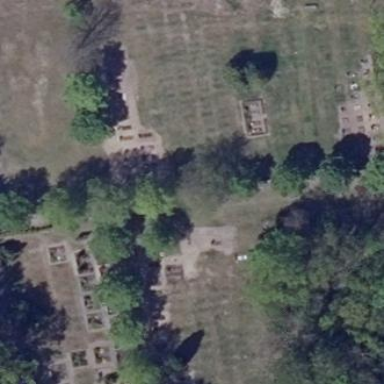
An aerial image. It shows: Cemetery.